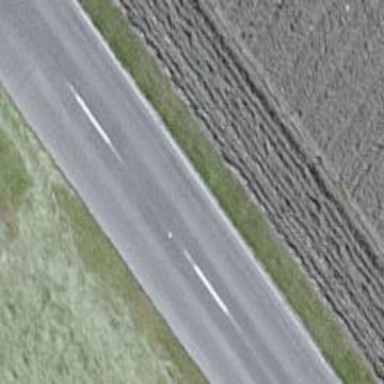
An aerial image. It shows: Primary road with asphalt surface.